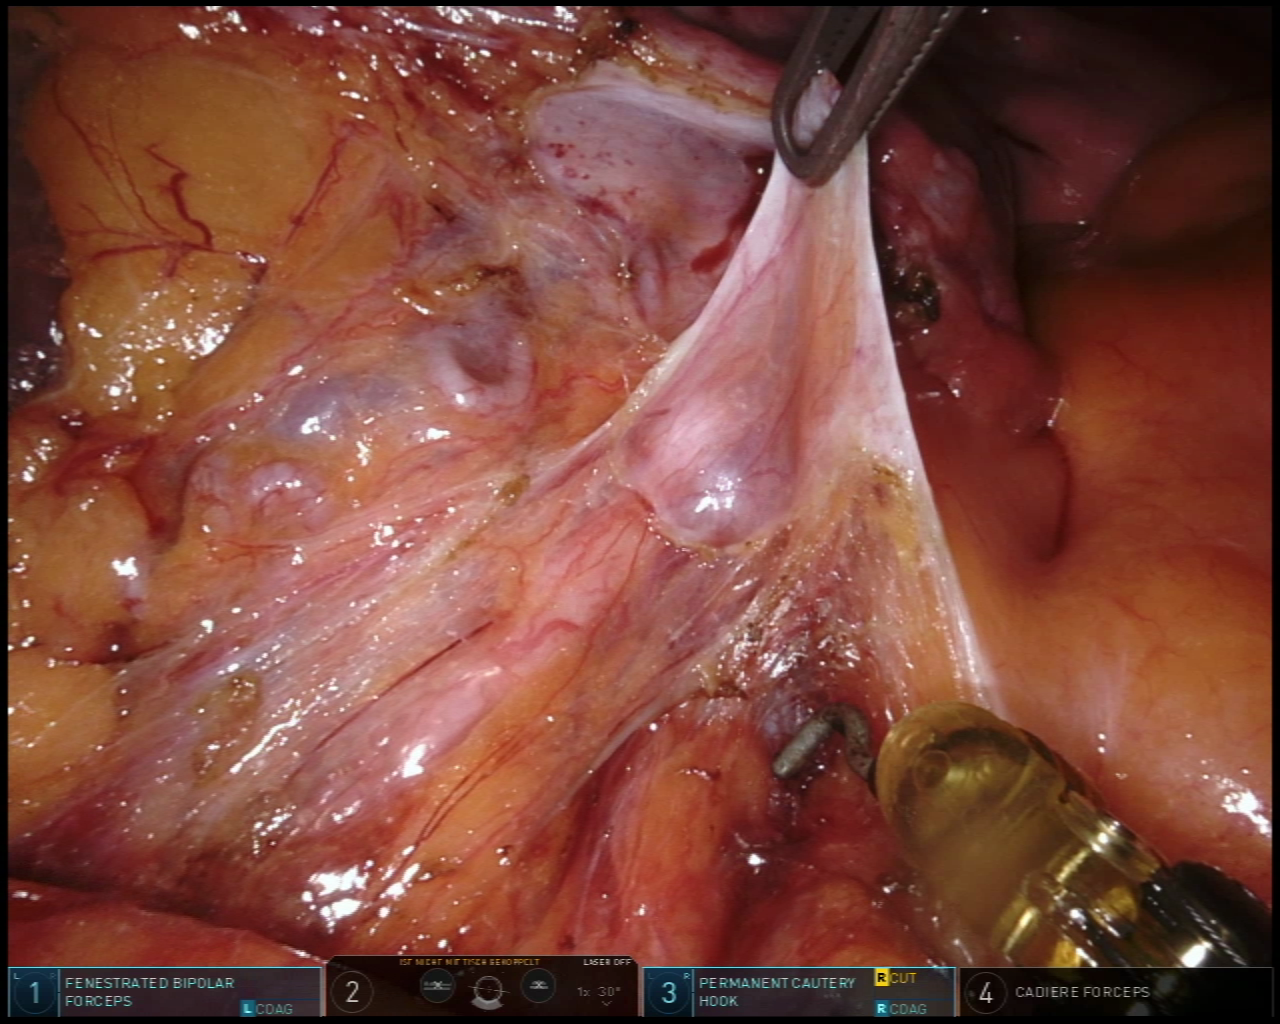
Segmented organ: ureter
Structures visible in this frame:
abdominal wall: no
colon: no
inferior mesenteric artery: no
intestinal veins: no
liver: no
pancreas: no
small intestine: no
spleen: no
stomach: no
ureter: yes
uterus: yes
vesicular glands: no